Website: walmart
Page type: customer-info-address
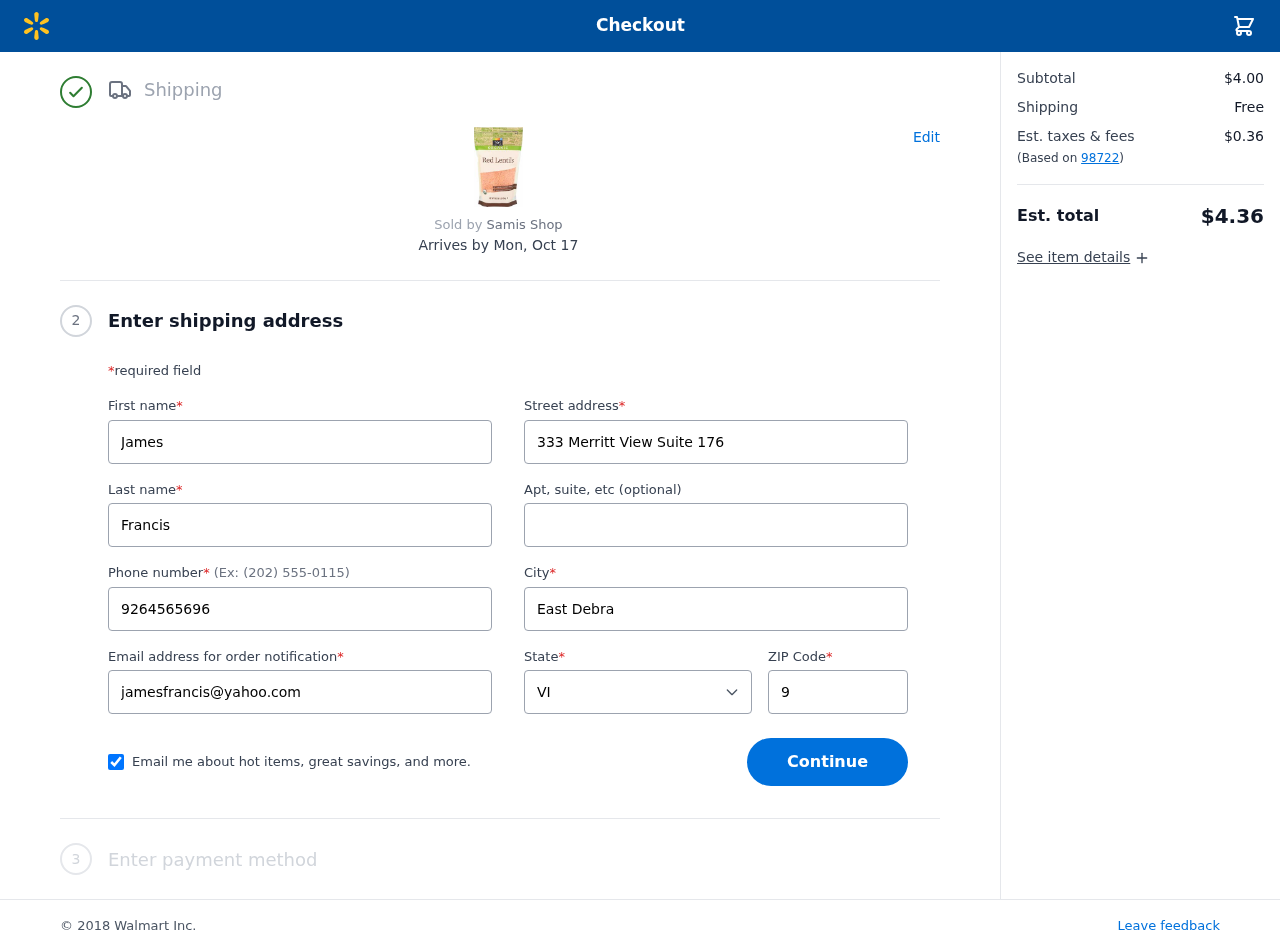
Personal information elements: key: PII_CITY
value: East Debra
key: PII_EMAIL
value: jamesfrancis@yahoo.com
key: PII_FIRSTNAME
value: James
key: PII_LASTNAME
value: Francis
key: PII_PHONE
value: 9264565696
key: PII_POSTCODE
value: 98722
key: PII_STATE
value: VI
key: PII_STREET
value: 333 Merritt View Suite 176
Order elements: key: ORDER_DELIVERY_DATE
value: Mon, Oct 17
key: ORDER_SUBTOTAL
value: $4.00
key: ORDER_SHIPPING_COST
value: Free
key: ORDER_TAX
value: $0.36
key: ORDER_TOTAL
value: $4.36